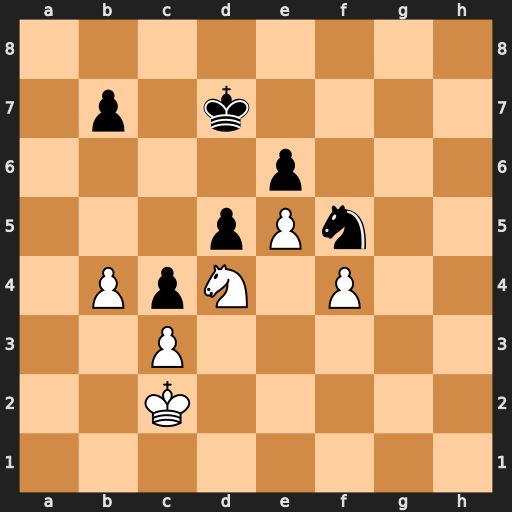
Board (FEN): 8/1p1k4/4p3/3pPn2/1PpN1P2/2P5/2K5/8
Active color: w
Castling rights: -
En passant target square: -
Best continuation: Nxf5 exf5 Kd2 d4 cxd4 b5 d5